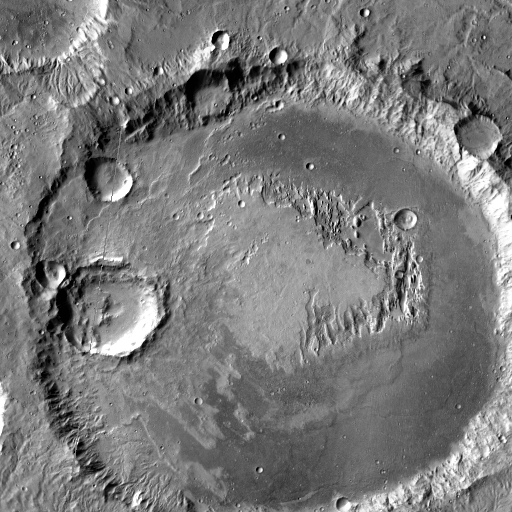
Crater classes present: Background, Other, Layered, Secondary